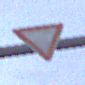
Verkehrszeichen: VorfahrtGewaehren
Umgebung: Outdoor, Urban
Tageszeit: SunriseSunset
Wetter: PartlyCloudy
Licht: Natural
Jahreszeit: NotSpecified
Kontrast: LowContrast